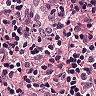
Metastatic tissue present: no